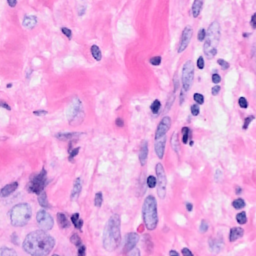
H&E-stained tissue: Breast